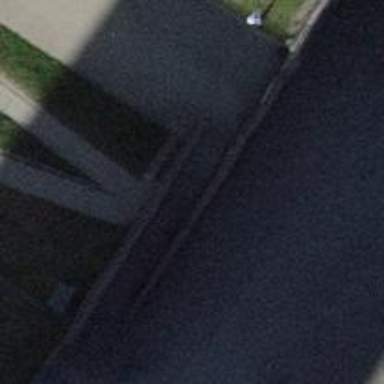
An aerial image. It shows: Set of concrete steps.